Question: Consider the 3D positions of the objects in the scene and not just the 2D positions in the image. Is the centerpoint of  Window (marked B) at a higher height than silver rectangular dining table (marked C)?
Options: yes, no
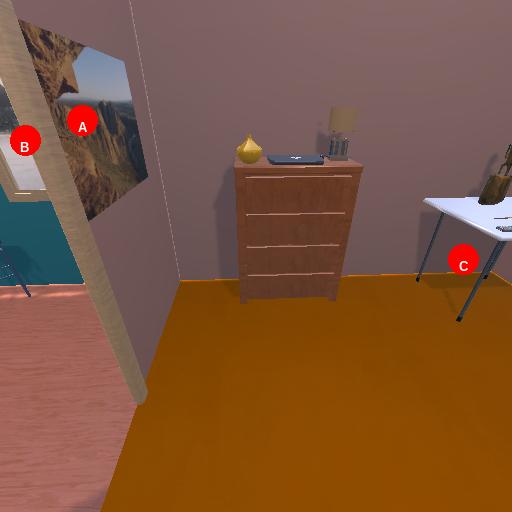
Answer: yes